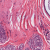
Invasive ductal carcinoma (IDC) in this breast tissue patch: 0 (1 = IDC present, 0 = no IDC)